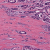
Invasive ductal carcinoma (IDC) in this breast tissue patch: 1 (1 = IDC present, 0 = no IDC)